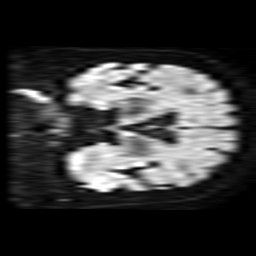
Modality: TRACE
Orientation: coronal
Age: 81
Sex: female
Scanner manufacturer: philips
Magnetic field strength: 1.5 T
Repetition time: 3.648 s
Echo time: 0.09255 s